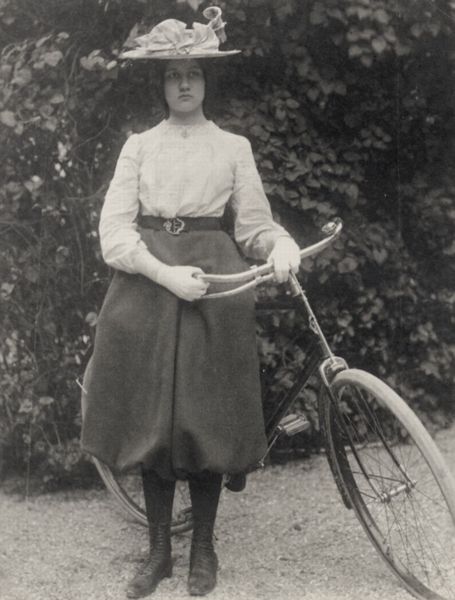
Titel: Denise mit dem Rad, das der Vater ihr 1899 schenkte
Künstler: Francois Emile Zola
Schlagwörter: baum, blätter, schatten, weiß, bäume, grün, mädchen, sand, frau, grau, haar, handschuhe, hintergrund, hut, jahrhundertwende, kleid, licht, mund, nase, schwarz, strasse, blick, dame, gürtel, park, rasen, weg, rock, schleife, alt, hemd, hose, jung, augen, bluse, gesicht, rahmen, stehen, bildnis, hals, hände, portrait, porträt, natur, busch, büsche, gebüsch, haare, stehend, adel, blatt, pflanzen, frontal, wald, räder, taille, sachlich, schuhe, hosen, hecke, speichen, kies, rad, sport, rüschen, foto, fotografie, photographie, schnalle, strümpfe, klingel, antike, schwarz-weiss, stiefel, schuh, fahrrad, photo, schwarz weis, buschwerk, mittelalter, blattwerk, fotographie, nabe, fahhrad, lenker, reifen, lenkrad, gabel, standbild, zwanziger, blöd, stifel, statisch, gürtelschnalle, speiche, pumphose, doof, phot, pedale, fahrad, pedal, schnürstiefel, bremse, damenrad, gürtek, hosenrock, herrenrad, fotofrafie, 1900, lener, 19. jhdt., öe